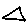
Label: triangle